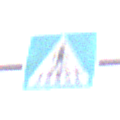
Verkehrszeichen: FussgaengerueberwegLinks
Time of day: Midday
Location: Outdoor (RoadRail)
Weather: Overcast
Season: NotSpecified
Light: Natural